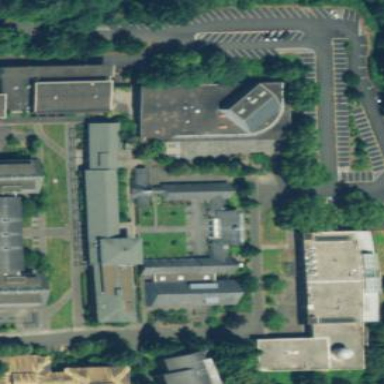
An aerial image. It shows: College building.